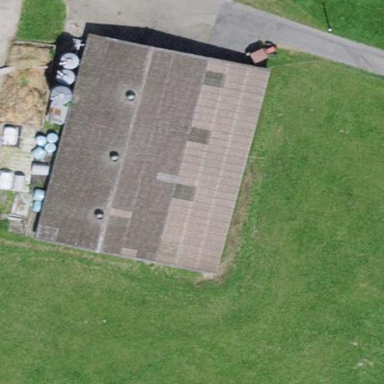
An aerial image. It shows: Farm auxiliary building.